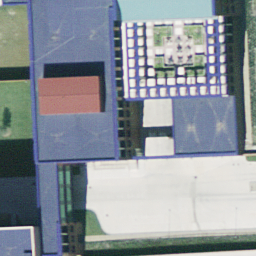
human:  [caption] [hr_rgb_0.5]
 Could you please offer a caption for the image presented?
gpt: Buildings with different roofs .

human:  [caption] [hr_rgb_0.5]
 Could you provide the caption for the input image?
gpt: Some buildings with roofs of different color pressed together .

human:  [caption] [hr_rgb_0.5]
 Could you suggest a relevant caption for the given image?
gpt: There are buildings with roofs of different colors .

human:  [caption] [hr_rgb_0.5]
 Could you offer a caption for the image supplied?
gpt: The buildings have white orange and grey roofs .

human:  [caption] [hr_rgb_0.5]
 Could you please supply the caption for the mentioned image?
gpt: Some buildings have white orange and grey roofs .